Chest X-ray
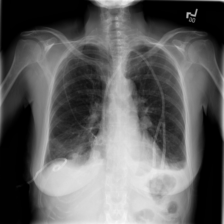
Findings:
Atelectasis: negative
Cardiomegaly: negative
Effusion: positive
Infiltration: negative
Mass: negative
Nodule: negative
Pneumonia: negative
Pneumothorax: negative
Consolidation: negative
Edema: negative
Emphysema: negative
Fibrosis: negative
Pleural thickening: negative
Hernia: negative